Question: I have an Android app with this portion of main activity:
'''
<LinearLayout
android:id="@+id/vistaAnni"
android:layout_width="match_parent"
android:layout_height="match_parent"
android:orientation="horizontal" >
<LinearLayout
android:layout_width="match_parent"
android:layout_height="match_parent"
android:orientation="vertical" >
<TextView
android:id="@+id/TextView02"
android:layout_width="match_parent"
android:layout_height="0dp"
android:layout_weight=".1"
android:text="1998" />
<CheckBox
android:id="@+id/CheckBox02"
android:layout_width="match_parent"
android:layout_height="0dp"
android:layout_weight=".1" />
<CheckBox
android:id="@+id/CheckBox07"
android:layout_width="match_parent"
android:layout_height="0dp"
android:layout_weight=".1" />
'''
On the main activity class, I need another linear layout with other checks box.
'''
LinearLayout myView = (LinearLayout) findViewById(R.id.vistaAnni);
Log.v("blah", "Crea tabella dinamica");
for(int i = 0; i < anni.size();i++){
Log.v("blah", "Creo colonna: "+anni.get(i));
LinearLayout newLine = new LinearLayout(getApplicationContext());
newLine.setOrientation(1);
newLine.setLayoutParams(new LinearLayout.LayoutParams(LayoutParams.MATCH_PARENT,LayoutParams.MATCH_PARENT));
TextView testo = new TextView(getApplicationContext());
testo.setLayoutParams(new LinearLayout.LayoutParams(LayoutParams.MATCH_PARENT, 0, .1f));
testo.setText(anni.get(i));
newLine.addView(testo);
CheckBox check1c = new CheckBox(getApplicationContext());
check1c.setLayoutParams(new LinearLayout.LayoutParams(LayoutParams.MATCH_PARENT, 0, .1f));
newLine.addView(check1c);
CheckBox check2c = new CheckBox(getApplicationContext());
check2c.setLayoutParams(new LinearLayout.LayoutParams(LayoutParams.MATCH_PARENT, 0, .1f));
newLine.addView(check2c);
myView.addView(newLine);
'''
The system creates the box and the text fine, but with different colors and hardly visibility.
But I haven't customized it over activity.xml it or over activity.java. Why this change?
This is a sreen of app:

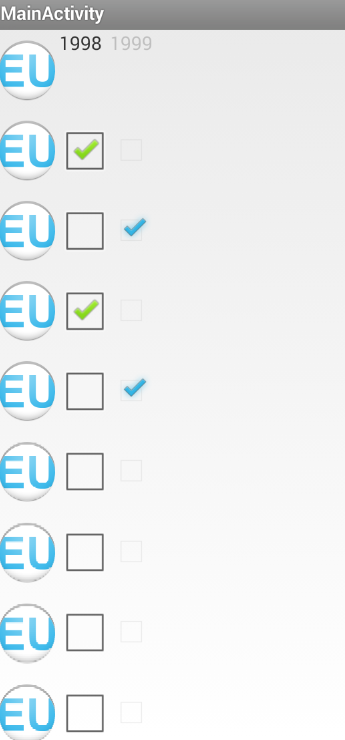
Answer: I have change all:
CheckBox check1c = new CheckBox(getApplicationContext());
with:
CheckBox check1c = new CheckBox(this);
as suggested by Luksprog and works.